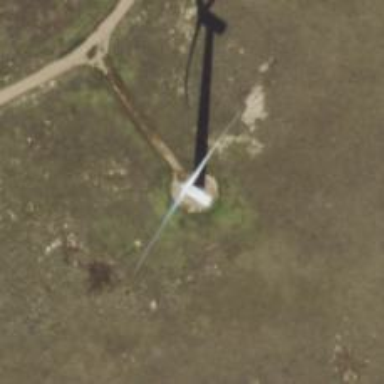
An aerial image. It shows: Wind generator powered by horizontal axis wind turbine.